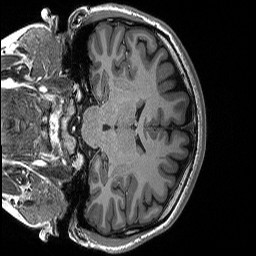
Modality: T1w
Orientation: coronal
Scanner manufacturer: siemens
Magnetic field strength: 3 T
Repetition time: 2.3 s
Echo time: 0.00298 s